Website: macys
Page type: cross-sells
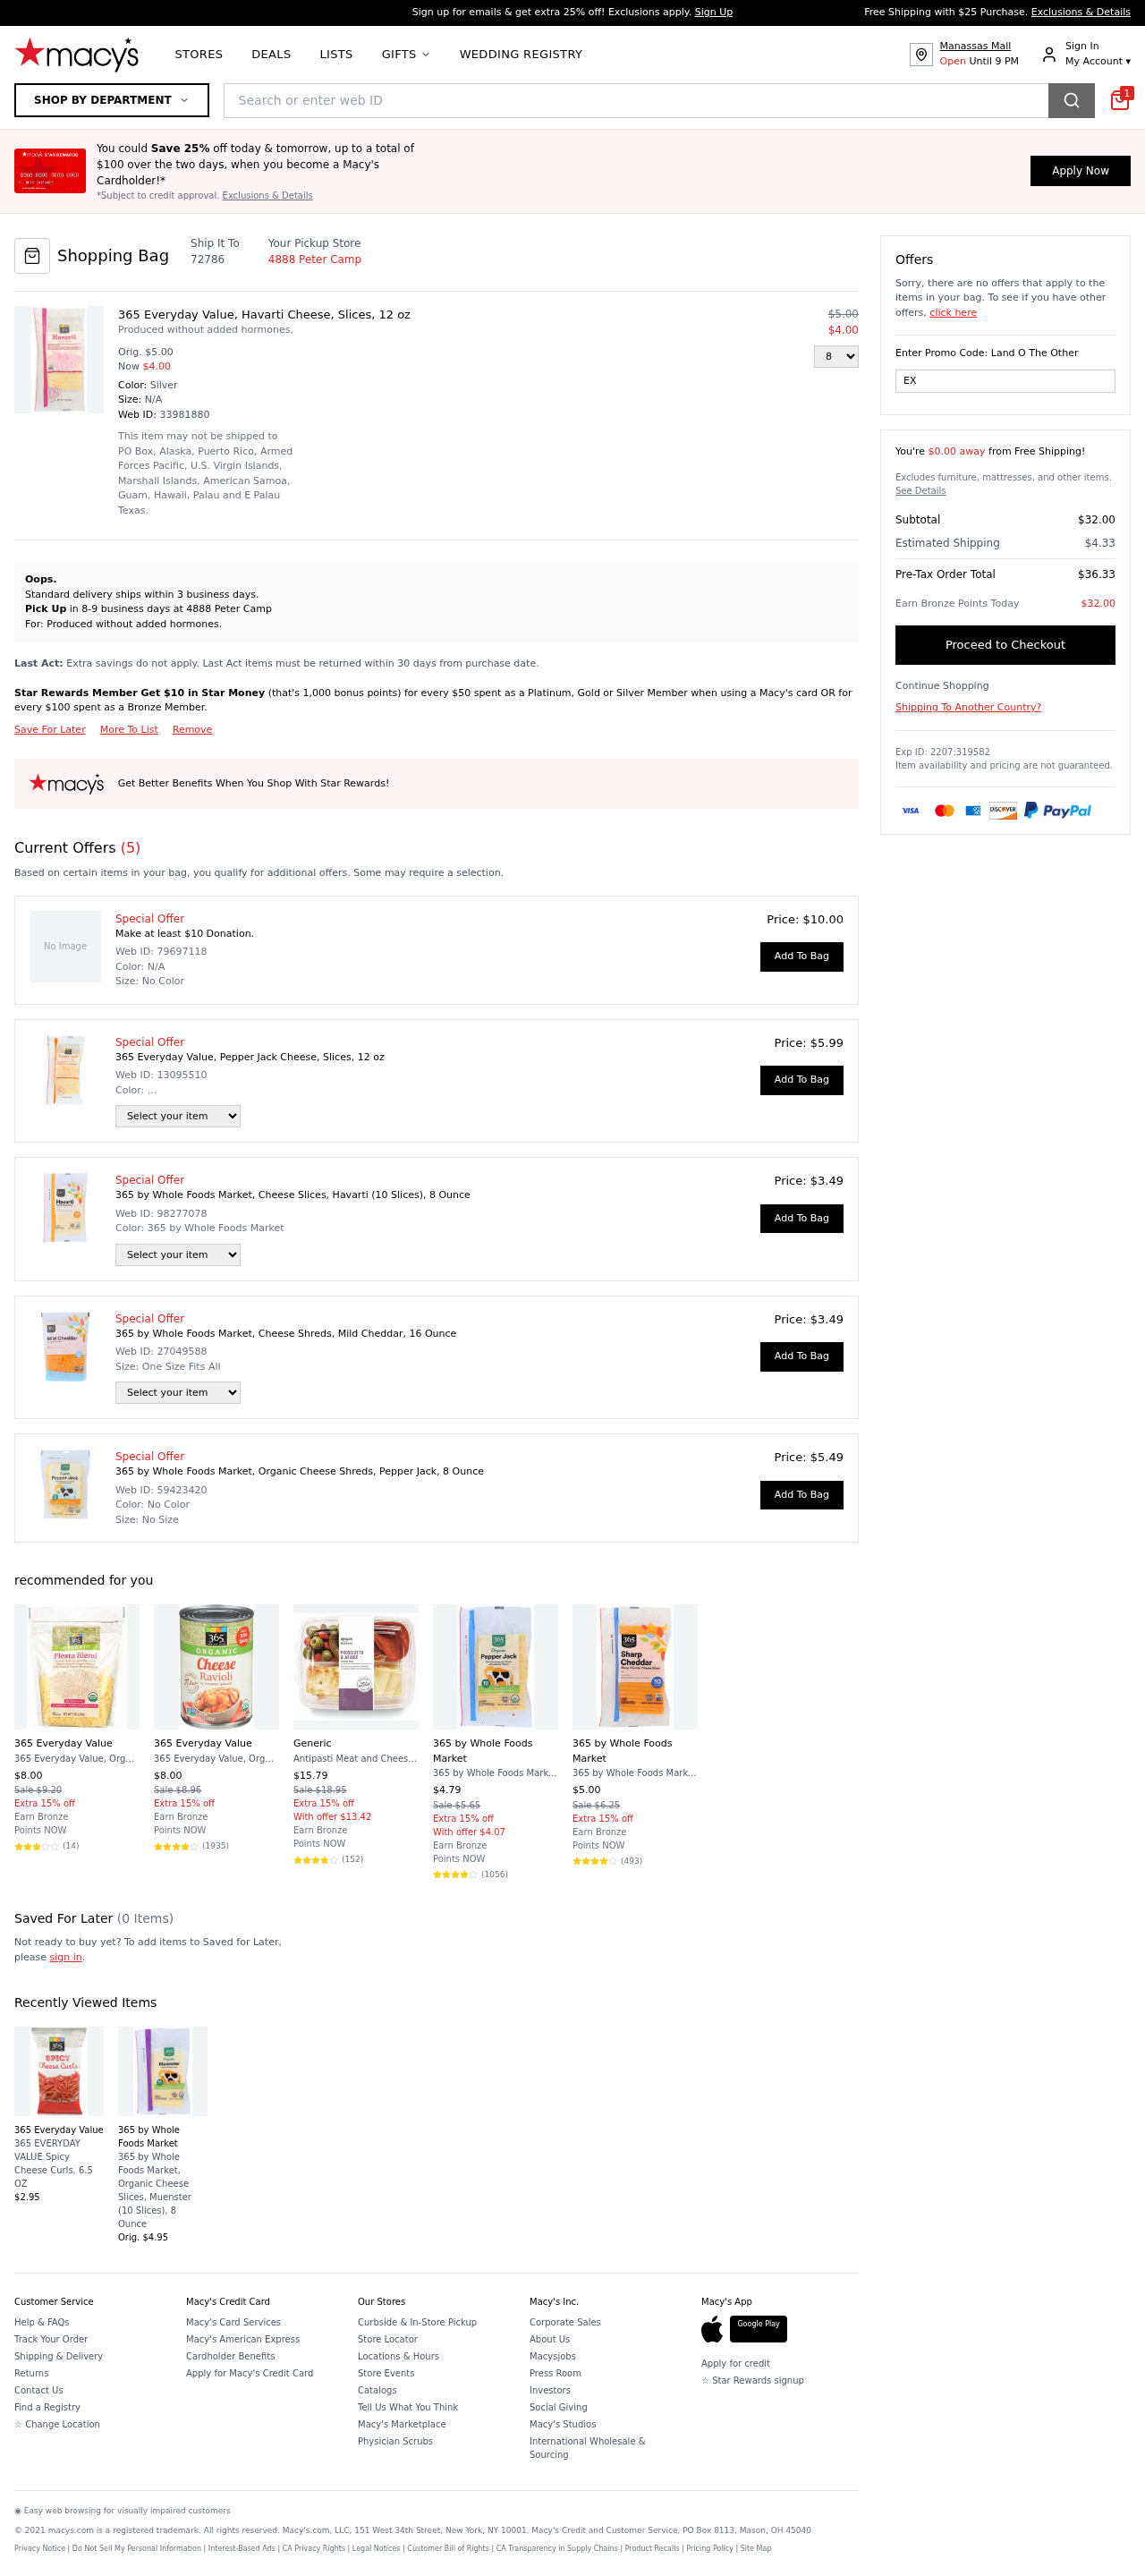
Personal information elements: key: PII_LOCATION1_STREET
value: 4888 Peter Camp
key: PII_POSTCODE
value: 72786
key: PII_PROMO_CODE
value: EXTRA12
Product elements: key: PRODUCT10_BRAND
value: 365 by Whole Foods Market
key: PRODUCT10_NAME
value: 365 by Whole Foods Market, Cheese Slices, Sharp Cheddar (10 Slices), 8 Ounce
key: PRODUCT10_NUM_RATINGS
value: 493
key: PRODUCT10_PRICE
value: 5
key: PRODUCT10_RATING
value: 4.5
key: PRODUCT11_BRAND
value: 365 Everyday Value
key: PRODUCT11_NAME
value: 365 EVERYDAY VALUE Spicy Cheese Curls, 6.5 OZ
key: PRODUCT11_PRICE
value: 2.95
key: PRODUCT12_BRAND
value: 365 by Whole Foods Market
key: PRODUCT12_NAME
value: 365 by Whole Foods Market, Organic Cheese Slices, Muenster (10 Slices), 8 Ounce
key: PRODUCT12_PRICE
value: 4.95
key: PRODUCT1_DESC
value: Produced without added hormones.
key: PRODUCT1_NAME
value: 365 Everyday Value, Havarti Cheese, Slices, 12 oz
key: PRODUCT1_PRICE
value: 4
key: PRODUCT1_QUANTITY
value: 8
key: PRODUCT2_NAME
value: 365 Everyday Value, Pepper Jack Cheese, Slices, 12 oz
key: PRODUCT2_PRICE
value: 5.99
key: PRODUCT3_NAME
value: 365 by Whole Foods Market, Cheese Slices, Havarti (10 Slices), 8 Ounce
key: PRODUCT3_PRICE
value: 3.49
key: PRODUCT4_NAME
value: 365 by Whole Foods Market, Cheese Shreds, Mild Cheddar, 16 Ounce
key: PRODUCT4_PRICE
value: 3.49
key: PRODUCT5_NAME
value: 365 by Whole Foods Market, Organic Cheese Shreds, Pepper Jack, 8 Ounce
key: PRODUCT5_PRICE
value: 5.49
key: PRODUCT6_BRAND
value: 365 Everyday Value
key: PRODUCT6_NAME
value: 365 Everyday Value, Organic Italian Blend Cheese, Shredded, 12 oz
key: PRODUCT6_NUM_RATINGS
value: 14
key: PRODUCT6_PRICE
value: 8
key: PRODUCT6_RATING
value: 3.1
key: PRODUCT7_BRAND
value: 365 Everyday Value
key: PRODUCT7_NAME
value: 365 Everyday Value, Organic Cheese Ravioli in Tomato Sauce, 15 oz
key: PRODUCT7_NUM_RATINGS
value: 1935
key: PRODUCT7_PRICE
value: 8
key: PRODUCT7_RATING
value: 4
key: PRODUCT8_BRAND
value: Generic
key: PRODUCT8_NAME
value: Antipasti Meat and Cheese Box
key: PRODUCT8_NUM_RATINGS
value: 152
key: PRODUCT8_PRICE
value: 15.79
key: PRODUCT8_RATING
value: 4.9
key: PRODUCT9_BRAND
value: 365 by Whole Foods Market
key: PRODUCT9_NAME
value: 365 by Whole Foods Market, Organic Cheese Slices, Pepper Jack (10 Slices), 8 Ounce
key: PRODUCT9_NUM_RATINGS
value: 1056
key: PRODUCT9_PRICE
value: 4.79
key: PRODUCT9_RATING
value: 4.7
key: PRODUCT1_ORIGINAL_PRICE
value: $5.00
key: PRODUCT6_ORIGINAL_PRICE
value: Sale $9.20
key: PRODUCT7_ORIGINAL_PRICE
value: Sale $8.96
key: PRODUCT8_ORIGINAL_PRICE
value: Sale $18.95
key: PRODUCT9_ORIGINAL_PRICE
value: Sale $5.65
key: PRODUCT10_ORIGINAL_PRICE
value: Sale $6.25
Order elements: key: ORDER_ID
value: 33981880
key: ORDER_NUM_OFFERS
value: (5)
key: ORDER_FREE_SHIPPING_THRESHOLD
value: $0.00 away
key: ORDER_SUBTOTAL
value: $32.00
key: ORDER_SHIPPING_COST
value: $4.33
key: ORDER_TOTAL
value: $36.33
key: ORDER_POINTS_EARNED
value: $32.00
Search elements: key: HEADER_SEARCH
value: Search or enter web ID
Other elements: key: SAVED_NUM_ITEMS
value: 0